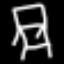
Label: chair